Question: Is there an html/js plugin for Alfresco which you can integrate in your web app making it possible for the user to manage a photo, or do you need to use the REST or CMIS APIs? See the following web app example showing what I would like to achieve.

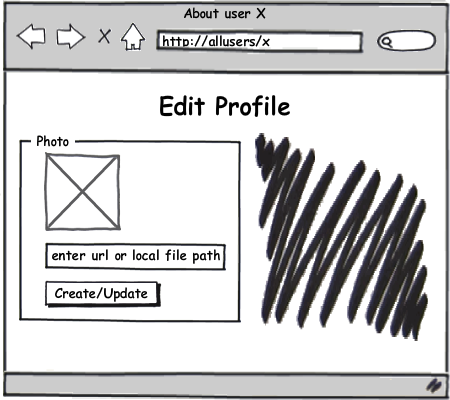
Answer: there is not embedded or out-of-the-box html/js framework to do so, but you can easily create a webscript in freemarker template (it's basically an html page with inline access to alfresco javascript root objects). you can there inject jQuery, bootstrap, kendoUI, or anything you like in order to create a fresh and custom UI with access to Alfresco content. You don't have to use neither REST or CMIS APIs in order to achieve your goal.